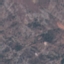
Land use / land cover: HerbaceousVegetation